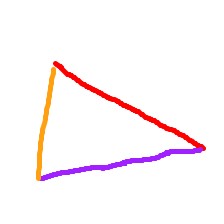
Shape: triangle